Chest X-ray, PA view. Patient: 59 years old, sex F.
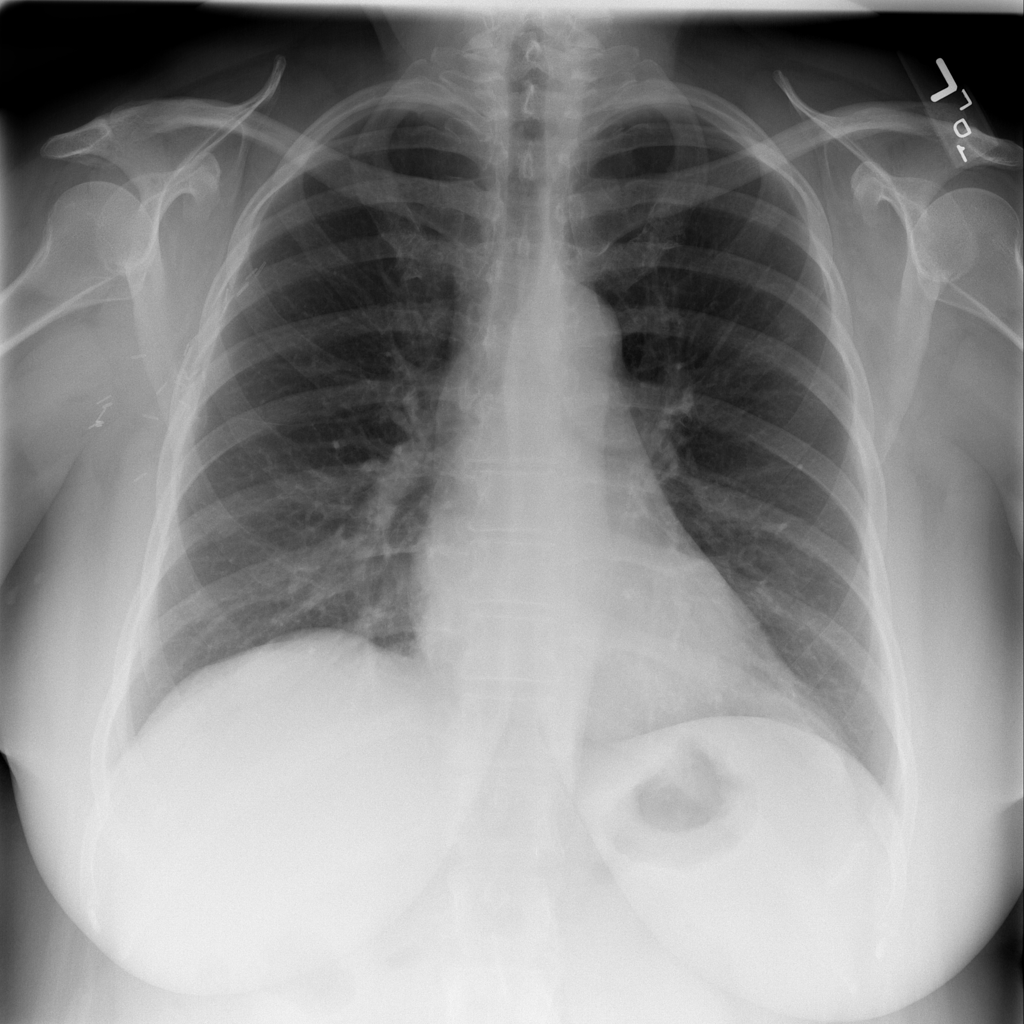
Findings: No Finding